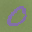
Label: 0